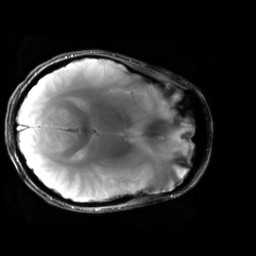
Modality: T2starw
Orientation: axial
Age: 19
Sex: female
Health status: healthy
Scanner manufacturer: siemens
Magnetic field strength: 3 T
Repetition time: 0.7 s
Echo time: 0.02 s